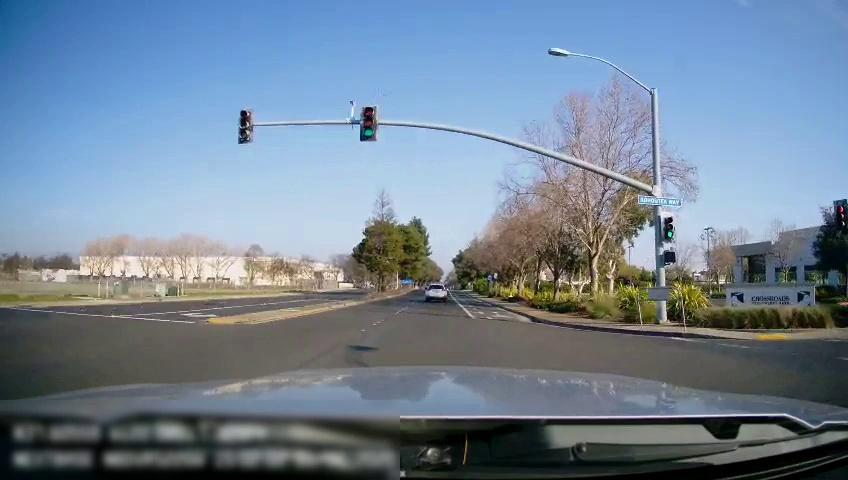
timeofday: Day
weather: Sunny
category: Drivable Space
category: Vehicles | SUV
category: Lanes | Current Lane
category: Lanes | Current Lane
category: Lanes | Opposite Lane
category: Traffic | Signs
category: Traffic | Lights
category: Traffic | Lights
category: Traffic | Signs
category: Traffic | Lights
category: Traffic | Lights